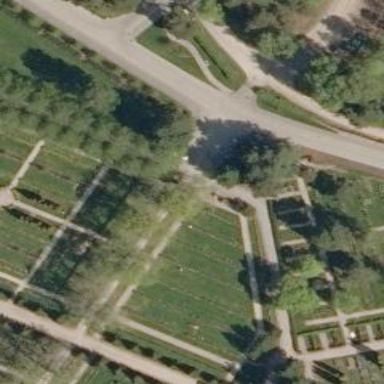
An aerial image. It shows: Sector in the cemetery.